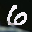
Label: 6